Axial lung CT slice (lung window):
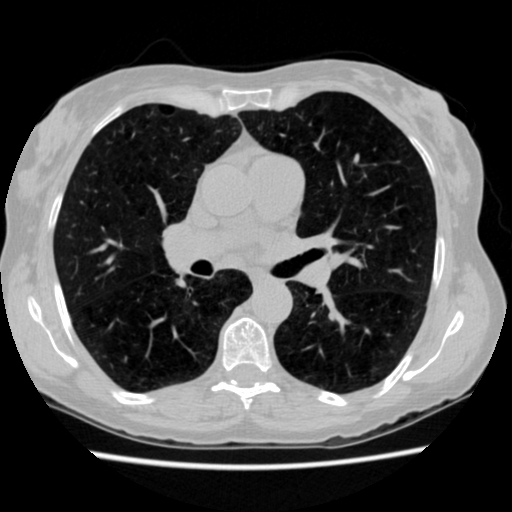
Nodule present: no